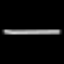
Label: line